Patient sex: F
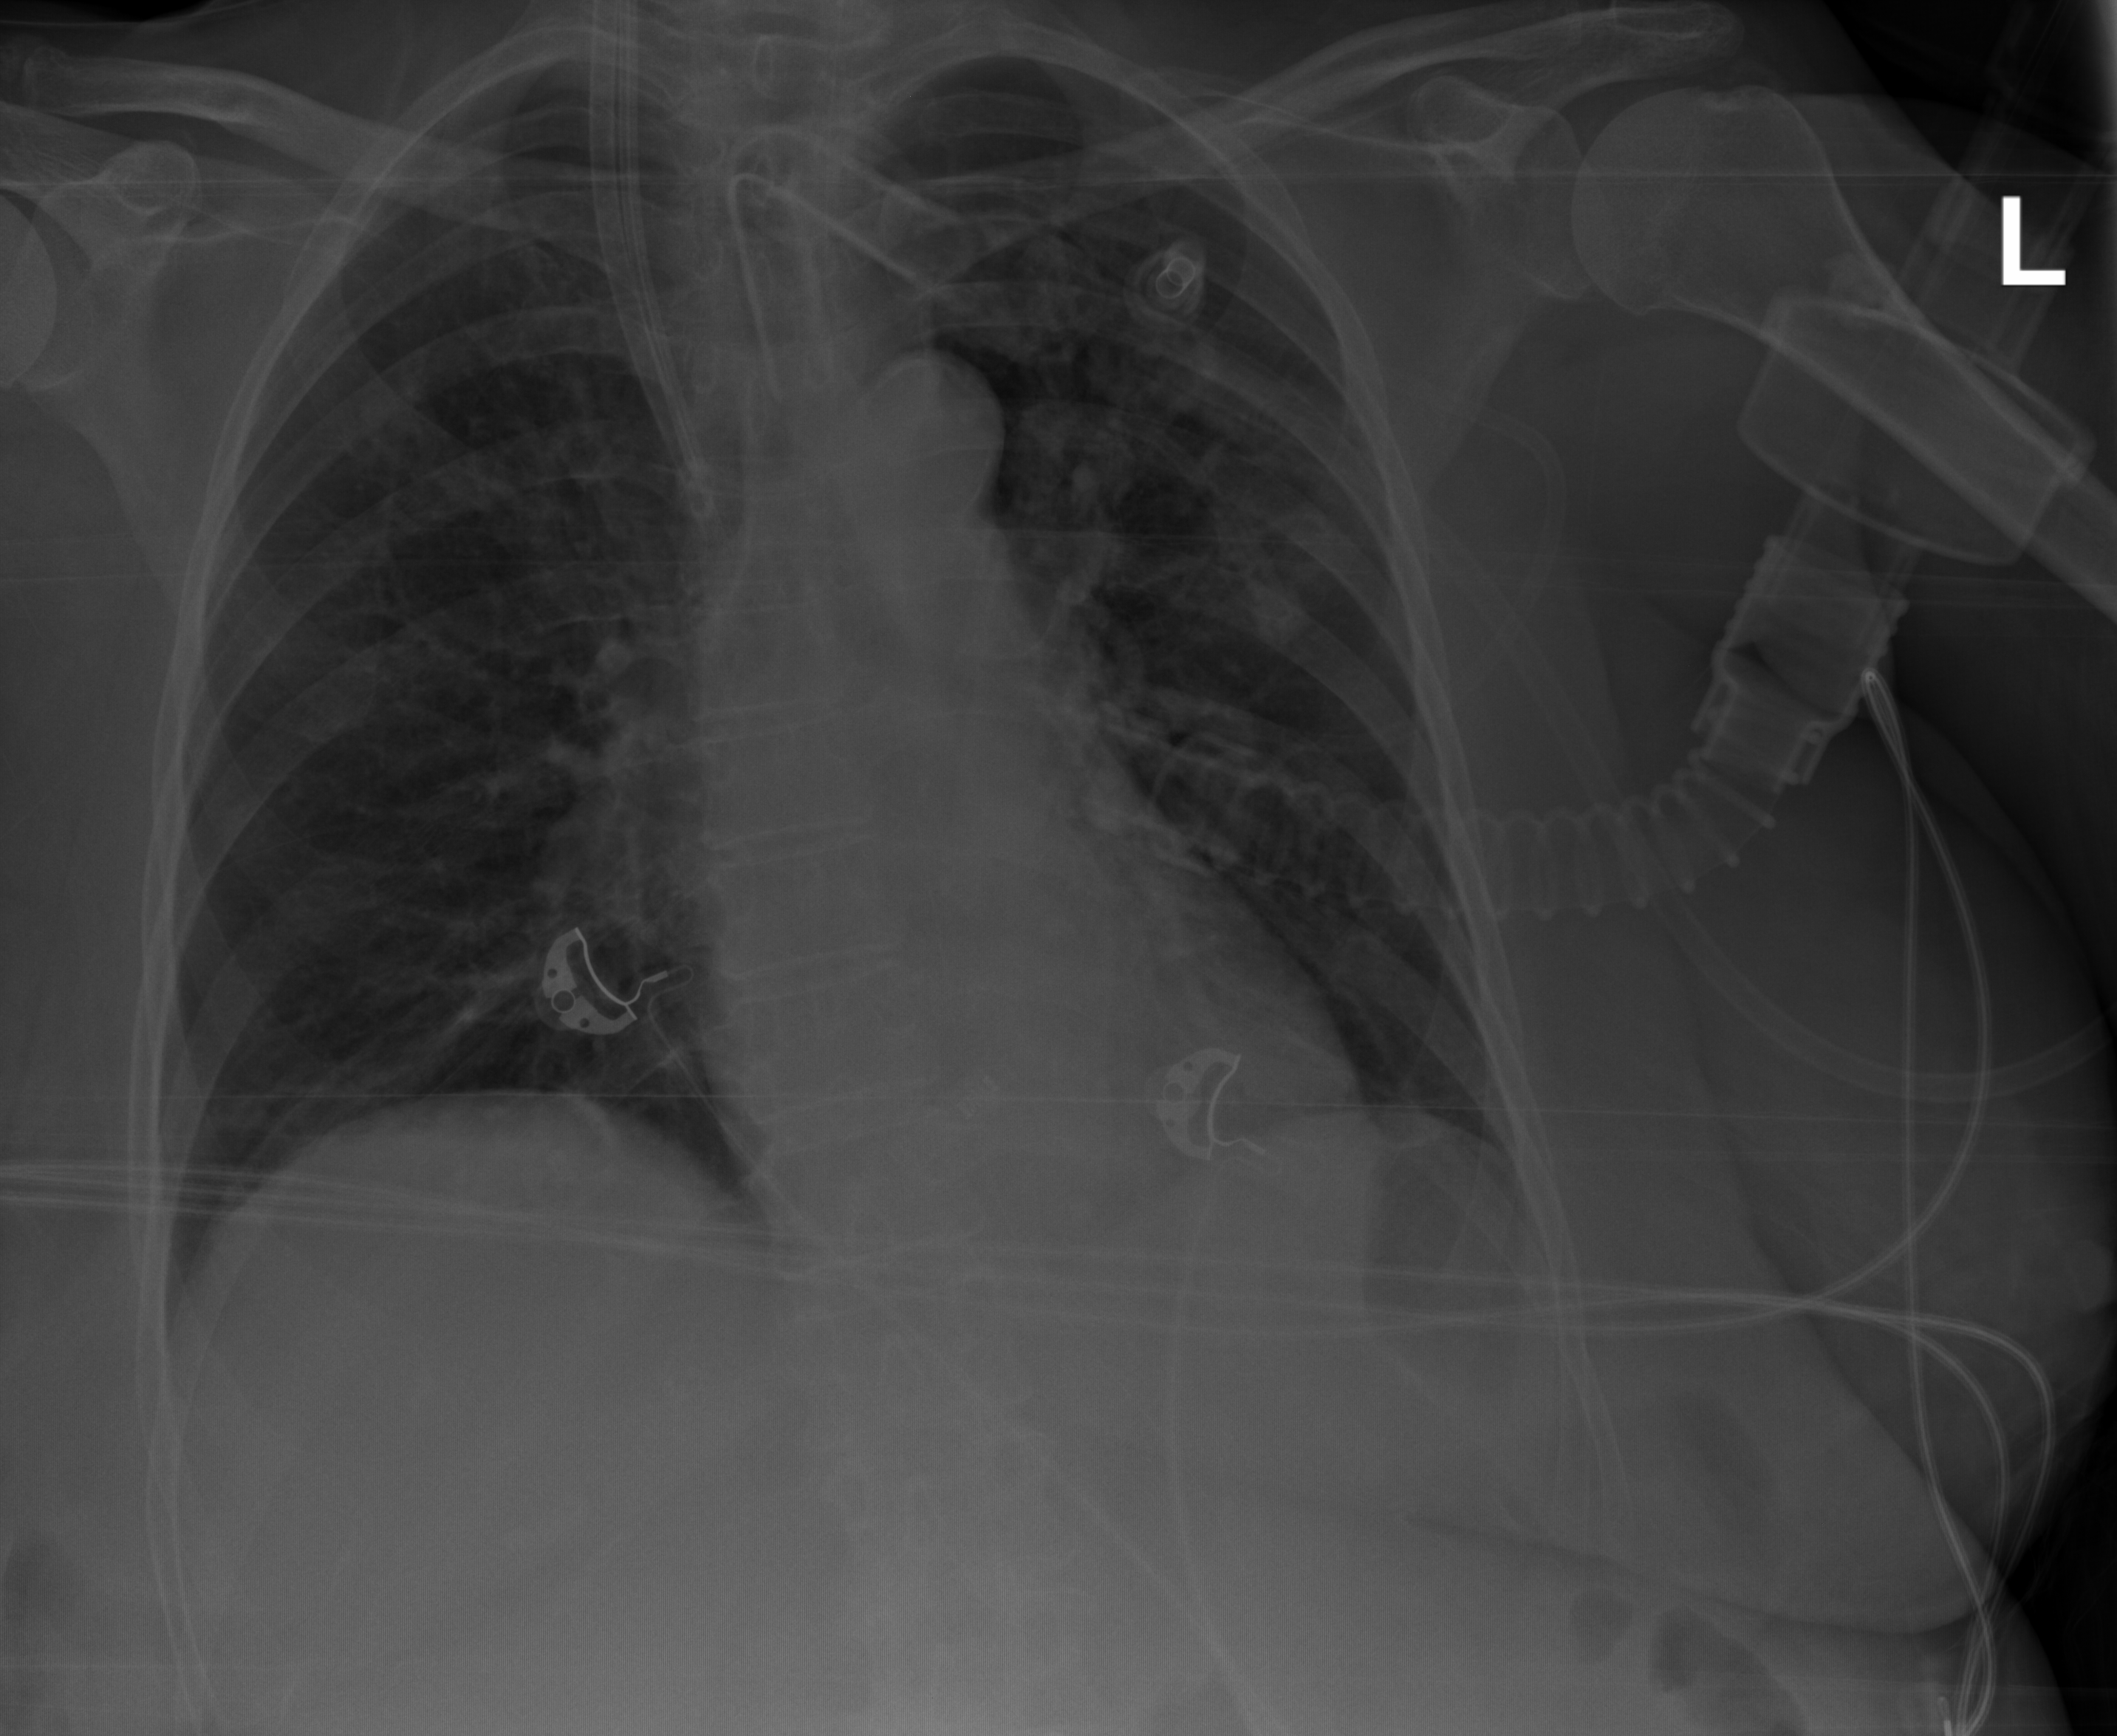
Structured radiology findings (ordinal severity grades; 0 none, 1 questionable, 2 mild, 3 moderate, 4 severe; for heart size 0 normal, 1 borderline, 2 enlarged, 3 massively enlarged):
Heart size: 0
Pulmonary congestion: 0
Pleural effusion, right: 0
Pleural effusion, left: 0
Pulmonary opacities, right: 0
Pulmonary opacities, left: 0
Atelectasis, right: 2
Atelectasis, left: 2